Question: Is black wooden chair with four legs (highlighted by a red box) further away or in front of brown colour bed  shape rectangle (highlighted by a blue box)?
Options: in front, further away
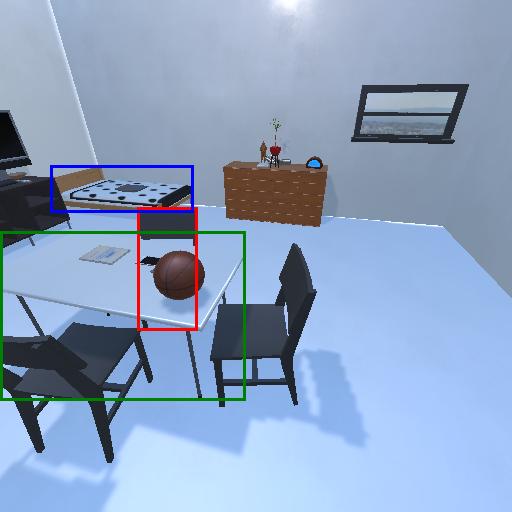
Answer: in front